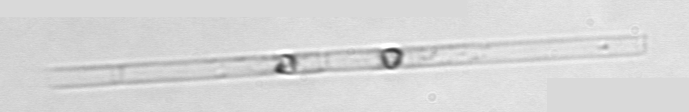
Label: Dactyliosolen_blavyanus